Field crop: maize
Growth stage: 2
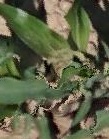
Species: maize